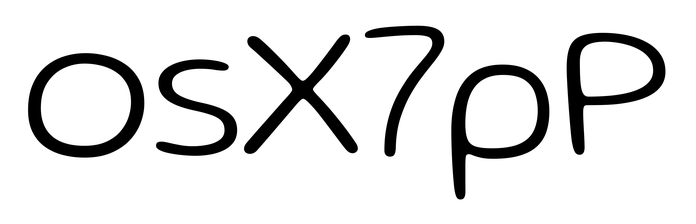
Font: Gluten_ExtraLight